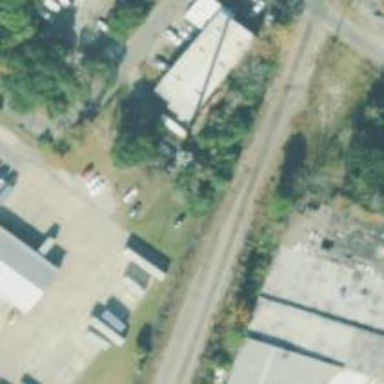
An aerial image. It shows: Railway spur junction.